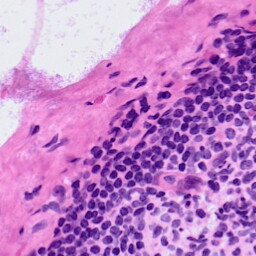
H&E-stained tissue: LymphNode